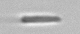
Label: fiber